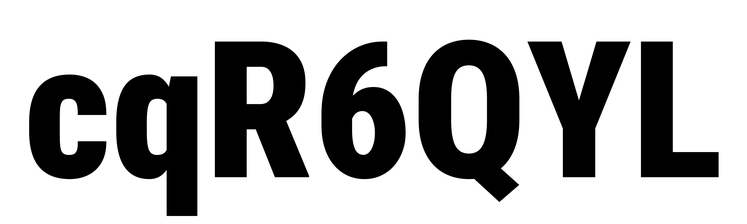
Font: Roboto_Condensed_Black